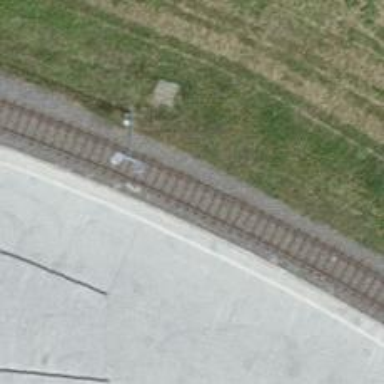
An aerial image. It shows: Railway spur service.